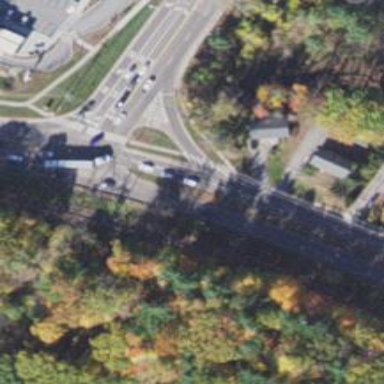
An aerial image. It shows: Asphalt road with primary link designation.